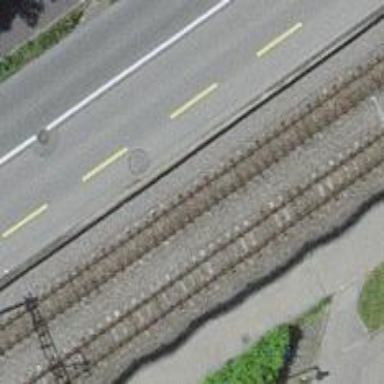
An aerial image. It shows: Narrow-gauge railway track with 1 electrified contact line.